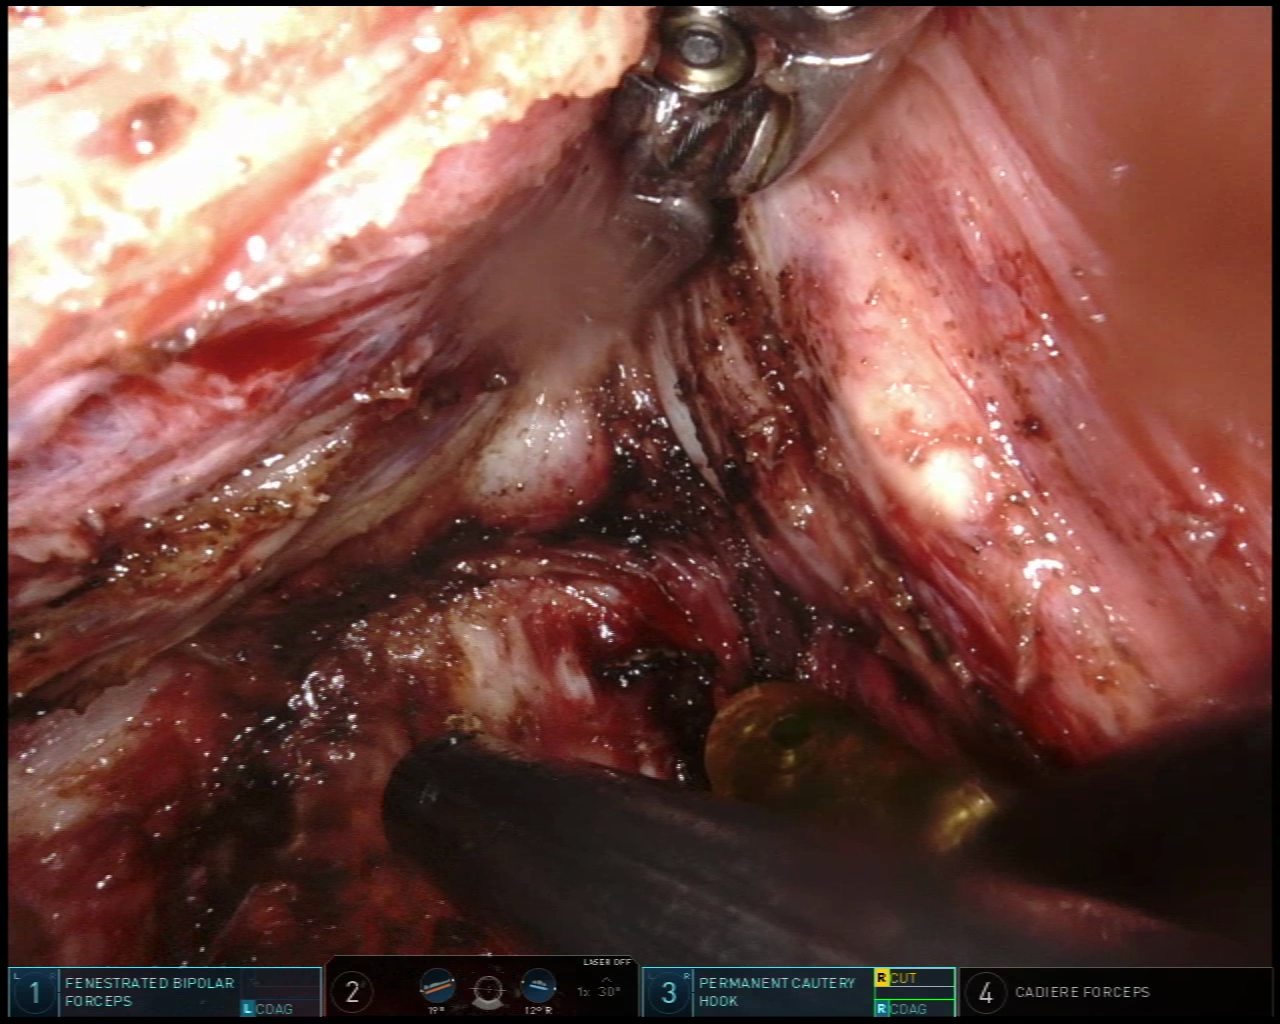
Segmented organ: vesicular_glands
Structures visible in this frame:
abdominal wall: no
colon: no
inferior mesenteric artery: no
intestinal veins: no
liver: no
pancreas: no
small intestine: no
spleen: no
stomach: no
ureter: no
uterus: no
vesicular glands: yes